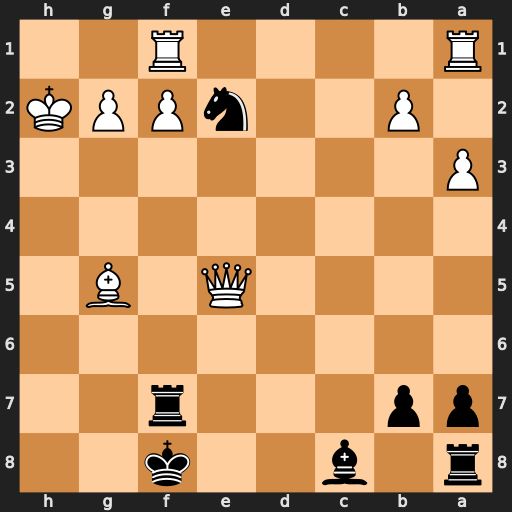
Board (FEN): r1b2k2/pp3r2/8/4Q1B1/8/P7/1P2nPPK/R4R2
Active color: b
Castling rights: -
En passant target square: -
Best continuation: Rh7+ Bh6+ Rxh6+ Qh5 Rxh5#